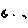
Label: moon